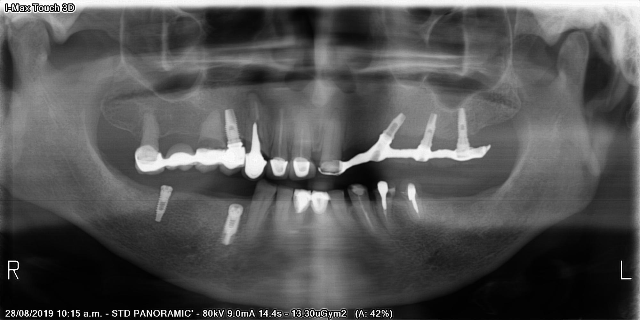
adult